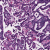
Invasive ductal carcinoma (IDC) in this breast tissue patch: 1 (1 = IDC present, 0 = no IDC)